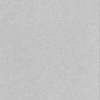
Label: dusty